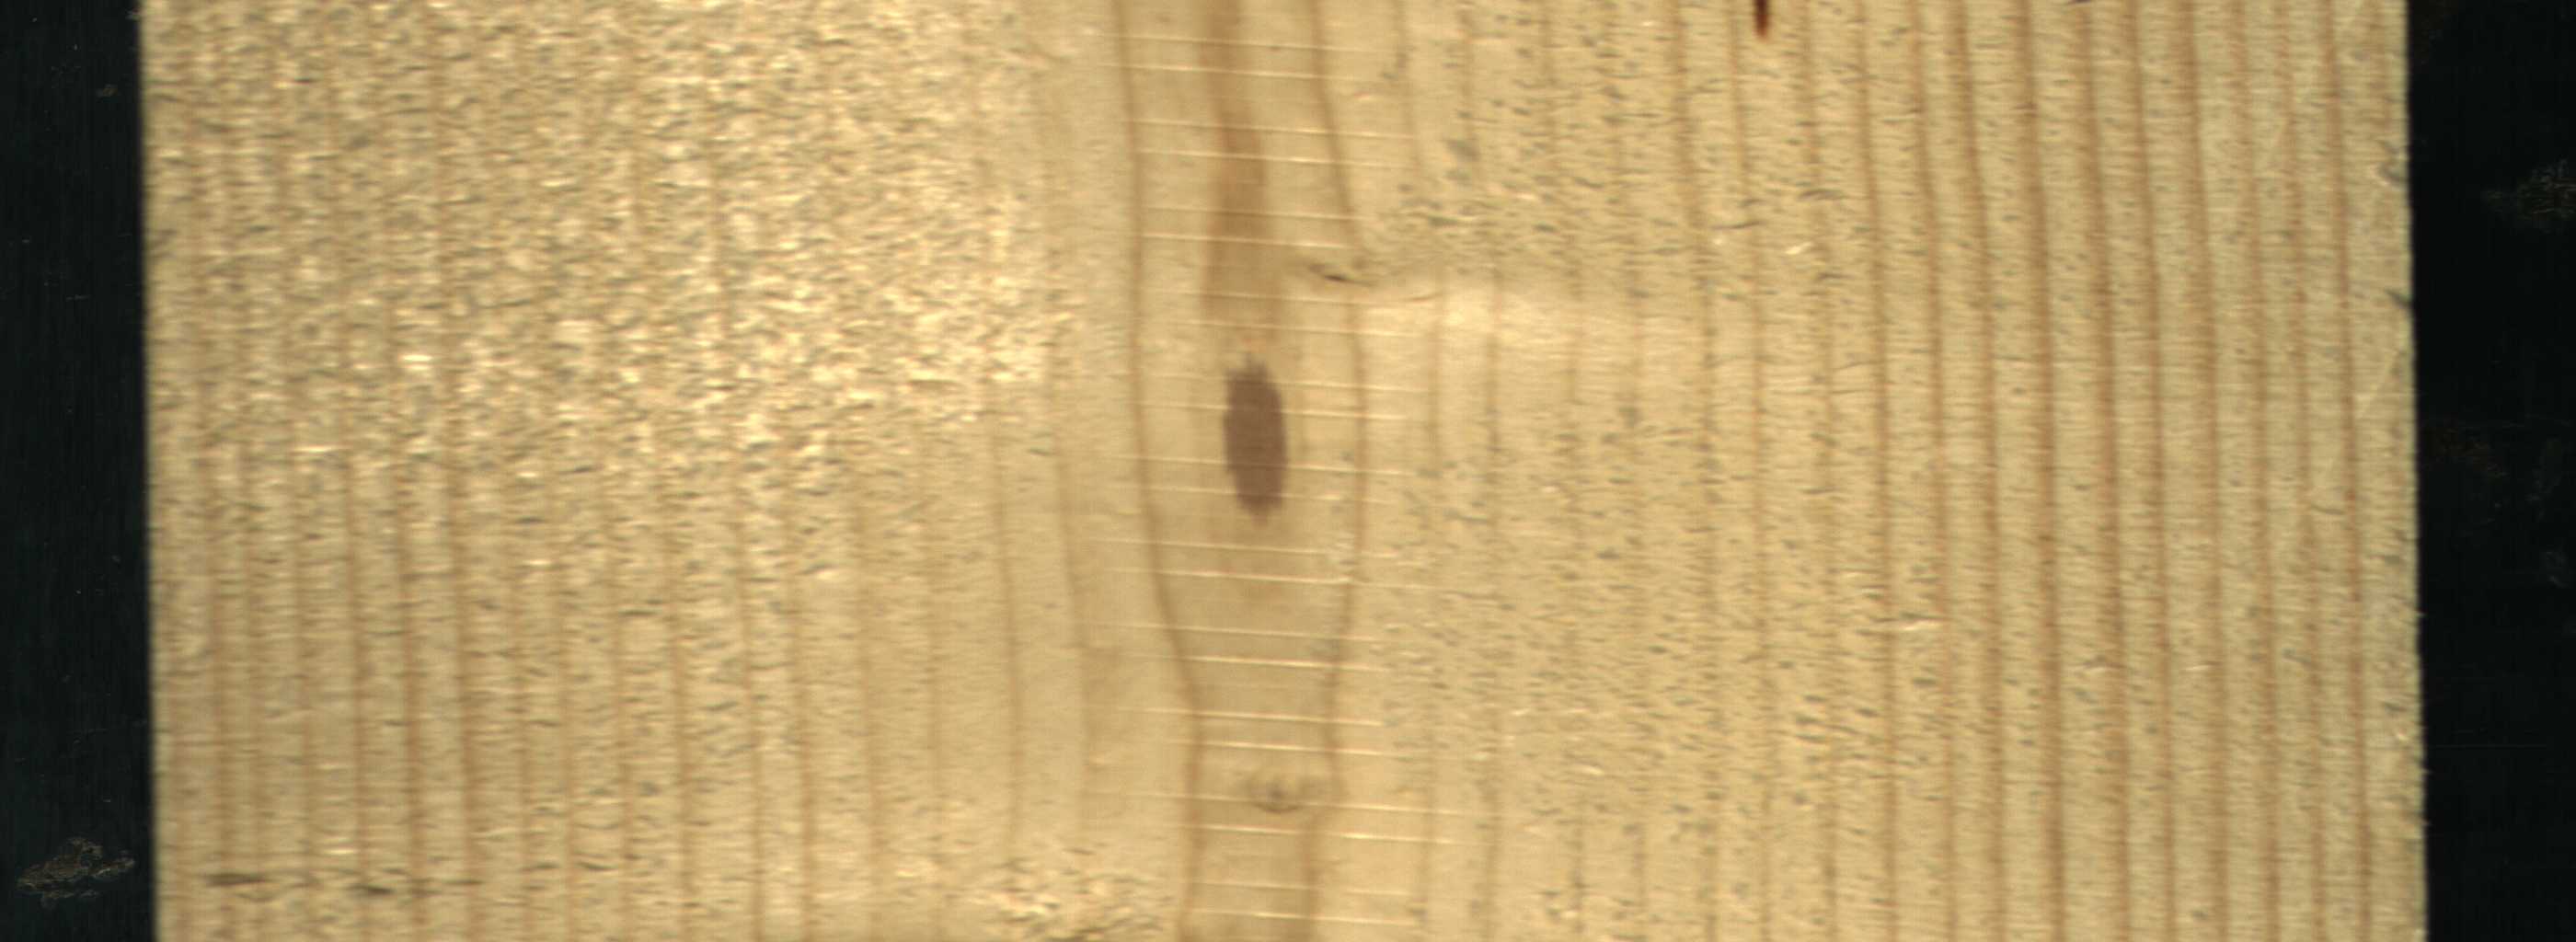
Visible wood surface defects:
Marrow
resin